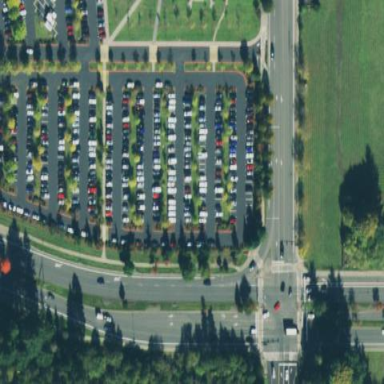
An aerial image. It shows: Parking area with surface.